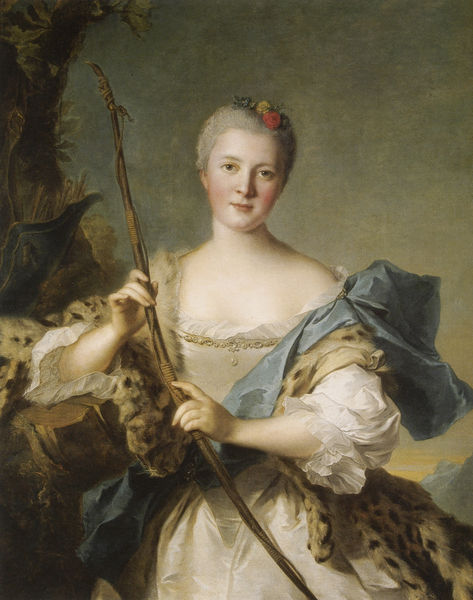
Titel: Junge Dame als Diana
Künstler: Jean-Marc Nattier
Standort: Cleveland (Ohio)
Institution: The Cleveland Museum of Art
Schlagwörter: baum, blau, blätter, dunkel, gemälde, hand, haut, himmel, schatten, wolken, landschaft, ausschnitt, blume, blumen, braun, finger, frankreich, frau, frisur, grau, haar, hell, hintergrund, hut, kleid, licht, mund, nase, schmuck, weiss, blick, blüten, dame, rot, tuch, malerei, jung, arme, augen, barock, blass, falten, haarschmuck, hermelin, pelz, stehen, ärmel, bildnis, hände, portrait, porträt, öl, ast, baumstamm, natur, stamm, haare, mantel, stehend, stoff, adel, pflanze, dekoltee, england, frontal, ohren, perle, puder, puffärmel, renaissance, rokoko, seide, vornehm, zart, stock, früchte, fell, perücke, schärpe, ruhig, wangen, bogen, stab, backen, berge, blue, fancy, hands, red, white, women, dark, dress, dresses, face, female, formal, girls, gray, green, grey, hair, lace, lady, nose, old, painting, woman, flowers, pink, robe, brown, ellenbogen, feinmalerei, stehende, waffe, allegorie, mythologie, göttin, jagd, rüstung, sieg, pfote, flower, classical, mass, rock, skin, tree, sage, background, girl, mountain, nature, young, eyes, noble, adelig, röte, pelt, coat, fur, mouth, silk, verspielt, köcher, french, pfeil, artemis, diana, pfeile, nattier, leopard, leopardenfell, stump, arms, blush, cheeks, clothes, leaves, shoulder, wreath, gepudert, animal, rose, gerte, collier, chest, beautiful, fair, leaf, pale, pearl, shoulders, häne, clothing, pfeil und bogen, stick, arrow, bow, mänade, royalty, diane, sleeves, wig, material, cleavage, pretty, ugly, jean-marc nattier, princess, rosy, hunter, frücjte, grey hair, cheetah, eys, fellüberwurf, haardekoration, pfeil-und-gogen, pfot, hunting, 19th century, athena, hunt, 18th century, ruddy, white hair, hot, pupils, frock, taffeta, quiver, powdered, furs, portraint, rüschen, wif, matter, pantera, huntress, ärmen, kordel, schnur, enlightment, knows, ausschntit, verpsielt, bad bitch, mommy, ethereal